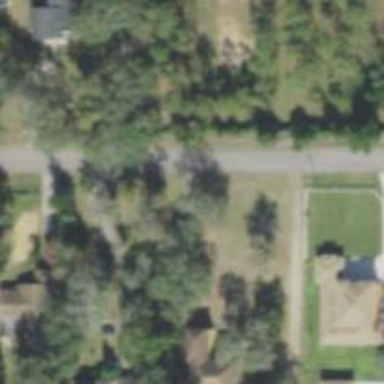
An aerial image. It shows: Residential road with sidewalk on the left.